Interaction volume radius: 5 \u00c5
Interaction volume height: 25 \u00c5
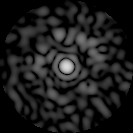
Disorder parameter: 0.7637